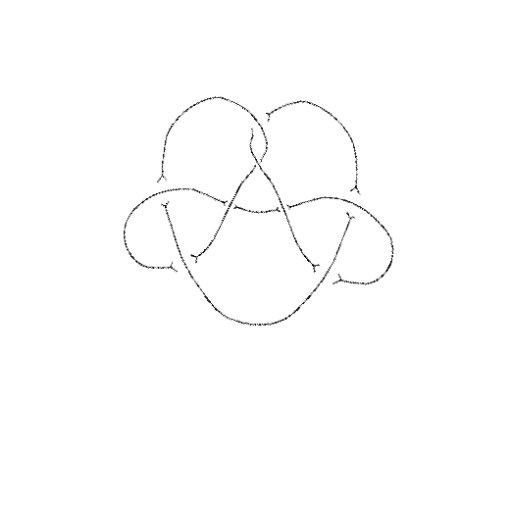
Crossing number: 8